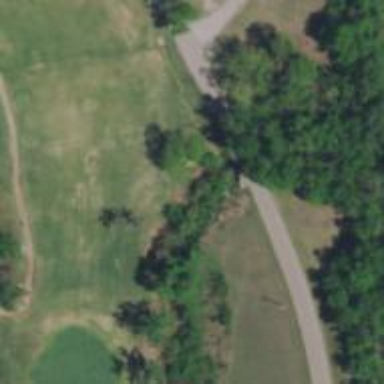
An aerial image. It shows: Golf fairway surrounded by grass.